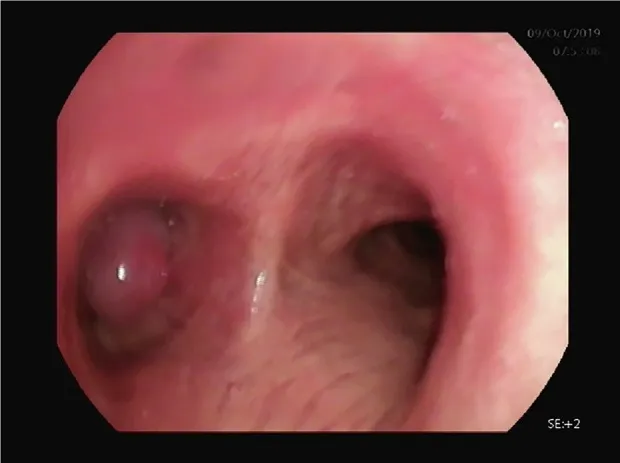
Bronchoscopy examination revealed a left main bronchus embolism by a sarcomatoid mass.
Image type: endoscopy (airway_endoscopy)